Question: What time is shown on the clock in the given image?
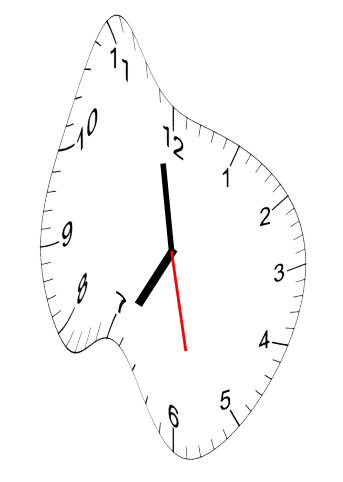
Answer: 06:58:28